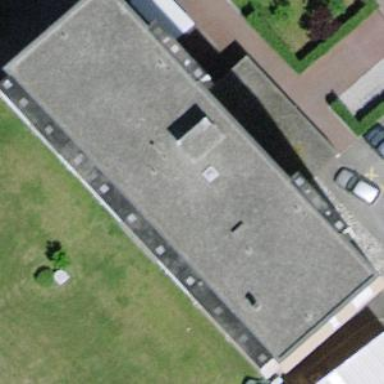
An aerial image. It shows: Building with flat roof.